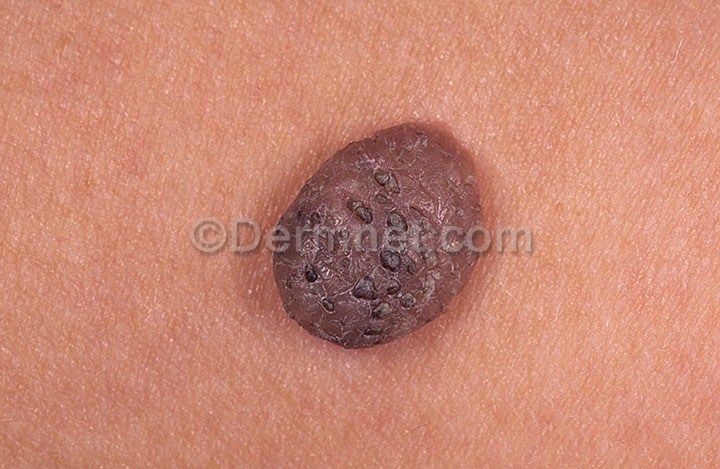
Disease: Seborrheic Keratoses and other Benign Tumors